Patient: sex M, age 61
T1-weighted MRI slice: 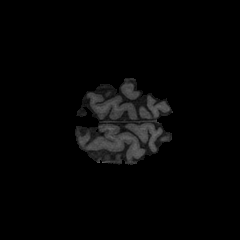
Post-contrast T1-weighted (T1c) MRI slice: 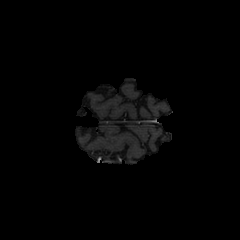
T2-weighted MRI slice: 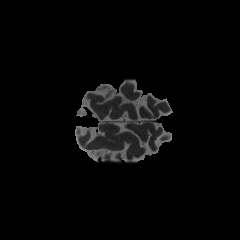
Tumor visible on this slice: no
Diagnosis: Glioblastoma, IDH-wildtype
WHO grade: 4